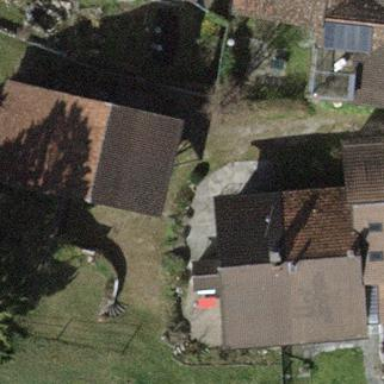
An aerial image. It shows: Farm auxiliary building with gabled roof.